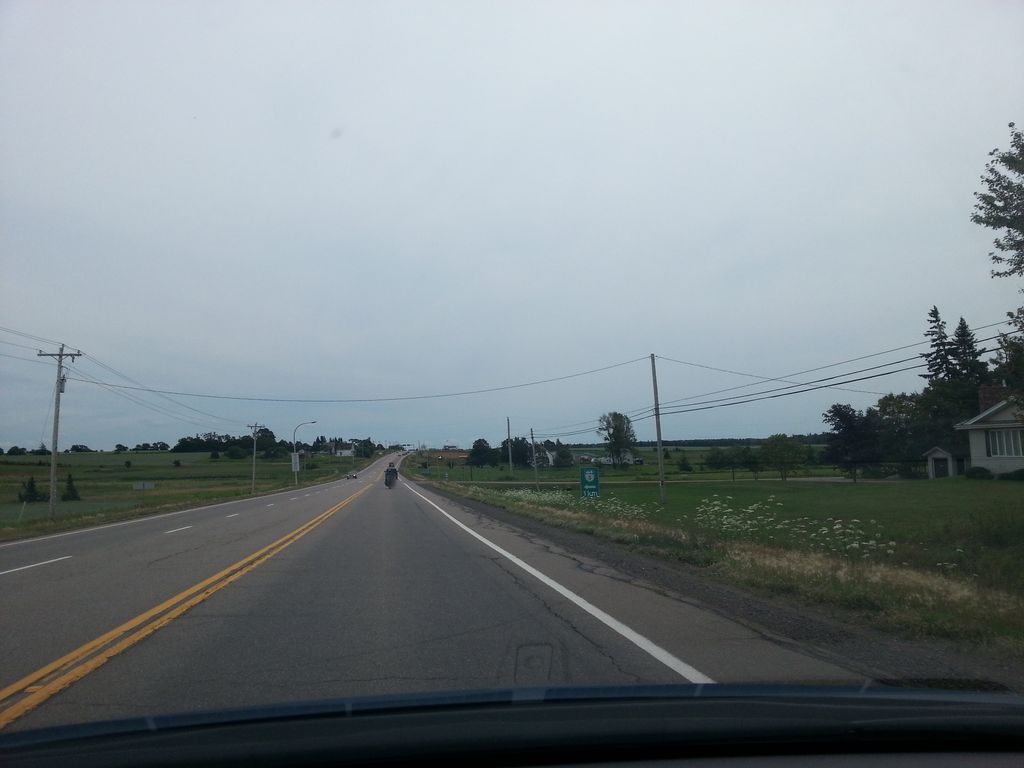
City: charlottetown